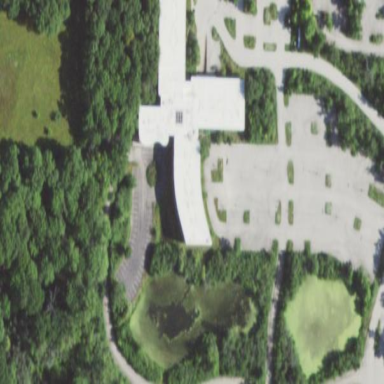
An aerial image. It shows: Office building with white roof.